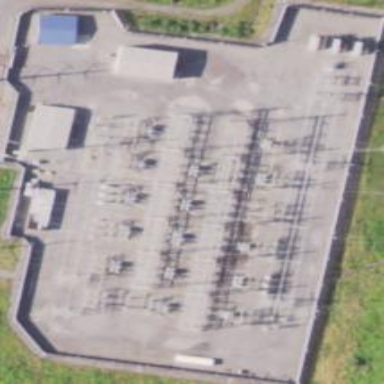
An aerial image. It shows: Outdoor power substation surrounded by fence. The substation operates at the distribution level.